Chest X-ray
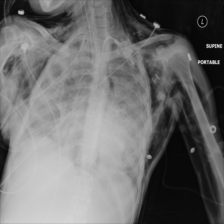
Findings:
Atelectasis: negative
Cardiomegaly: negative
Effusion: negative
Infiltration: negative
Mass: negative
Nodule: negative
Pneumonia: negative
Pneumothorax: negative
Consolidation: negative
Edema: negative
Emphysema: positive
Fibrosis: negative
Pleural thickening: negative
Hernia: negative